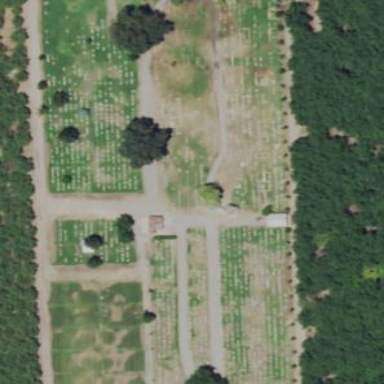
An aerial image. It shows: Cemetery.